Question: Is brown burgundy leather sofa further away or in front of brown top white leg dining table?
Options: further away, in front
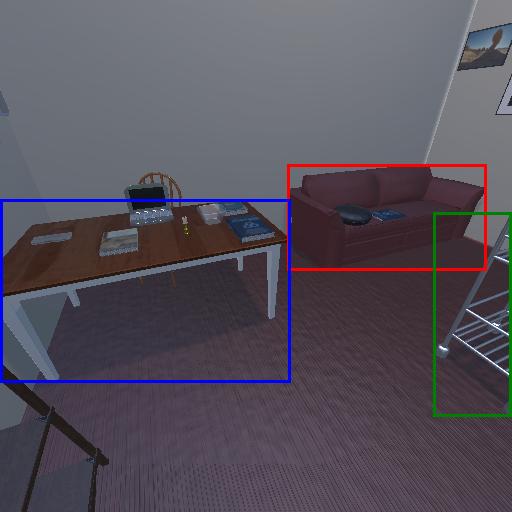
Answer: further away